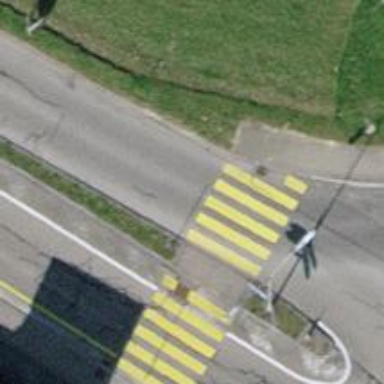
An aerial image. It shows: Uncontrolled road crossing with central island and markings.